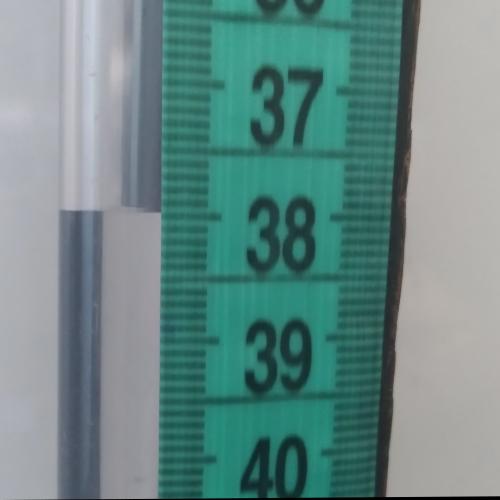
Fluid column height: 38.0 cm